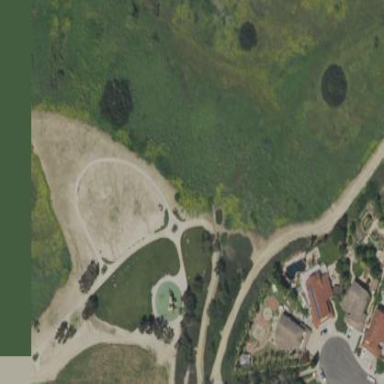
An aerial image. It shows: Lovely park for leisure and relaxation.